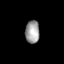
Tissue: lung
Cell type: Others
Senescence score: 0.5572
Nuclear area (px): 319
Mean DAPI intensity: 156.085